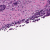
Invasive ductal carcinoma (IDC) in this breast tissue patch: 1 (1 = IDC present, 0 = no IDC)